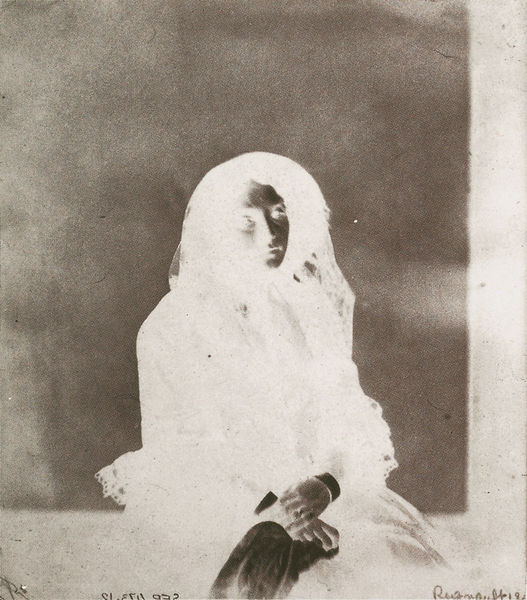
Titel: La femme d’artiste
Künstler: V. Renault
Schlagwörter: dunkel, weiß, sitzen, finger, frau, grau, hintergrund, kleid, schwarz, dame, schleier, hochformat, gesicht, spitze, hände, signatur, sitzend, schrift, platte, ring, foto, fotografie, photographie, schwarz weiß, tasche, photo, negativ, geist, daguerotypie, fotoplatte, insulation